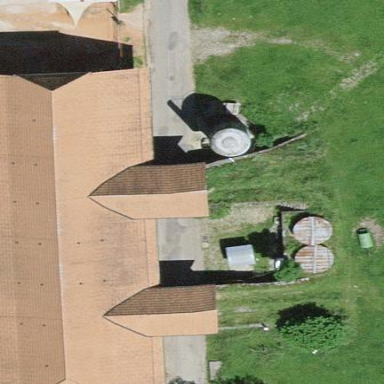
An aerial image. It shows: Barn.